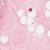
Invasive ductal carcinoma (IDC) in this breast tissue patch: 0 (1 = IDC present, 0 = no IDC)